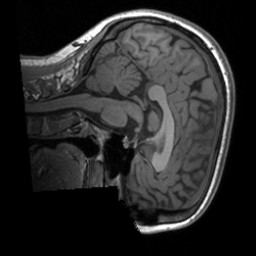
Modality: T1w
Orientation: sagittal
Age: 21
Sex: female
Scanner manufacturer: siemens
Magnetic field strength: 3 T
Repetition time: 1.9 s
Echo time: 0.00226 s